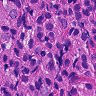
Metastatic tissue present: yes